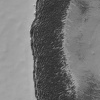
Atmospheric dust classification: not_dusty